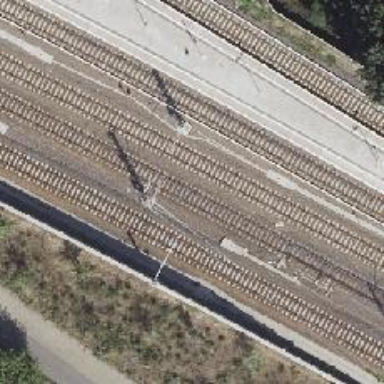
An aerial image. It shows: Railway track with contact line for electrification.